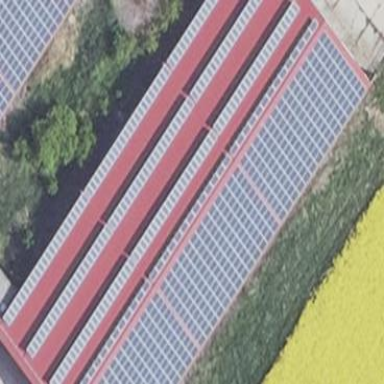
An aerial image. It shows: Building equipped with small solar photovoltaic panel for electricity generation.